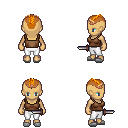
a pixel art fantasy rpg character, female body template, human, tanned skin, brown pirate shirt, white pants, dark blonde short mohawk hairstyle, bronze tiara, white slippers, dagger, four views (front, back, left, right), 2x2 character sprite sheet, small pixel art, hard edges, no anti-aliasing